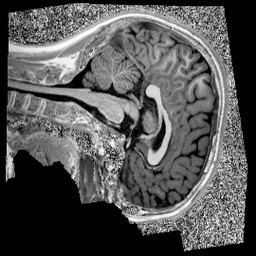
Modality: UNIT1
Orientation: sagittal
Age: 10
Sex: male
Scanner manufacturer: siemens
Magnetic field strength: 3 T
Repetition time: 4 s
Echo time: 0.00303 s